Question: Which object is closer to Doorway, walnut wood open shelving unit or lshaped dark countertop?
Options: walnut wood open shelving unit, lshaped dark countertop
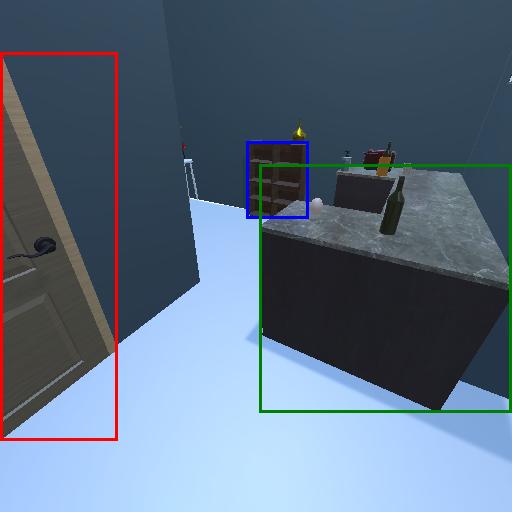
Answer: walnut wood open shelving unit